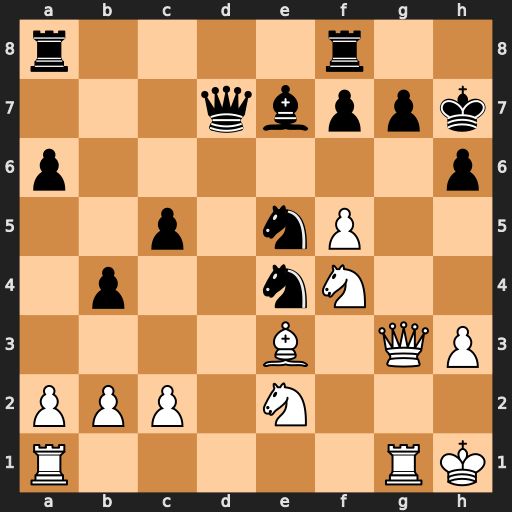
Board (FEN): r4r2/3qbppk/p6p/2p1nP2/1p2nN2/4B1QP/PPP1N3/R5RK
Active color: w
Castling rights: -
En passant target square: -
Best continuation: Qxg7#